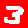
Digit: 3